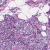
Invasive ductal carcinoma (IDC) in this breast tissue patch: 1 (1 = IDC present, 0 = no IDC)